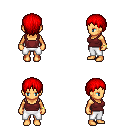
a pixel art fantasy rpg character, female body template, human, tanned skin, maroon pirate shirt, white pants, red plain hairstyle, bracelets, four views (front, back, left, right), 2x2 character sprite sheet, small pixel art, hard edges, no anti-aliasing